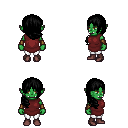
a pixel art fantasy rpg character, female body template, orc, green skin, maroon tunic, white pants, black right-swept hairstyle, cloth bracers, maroon shoes, four views (front, back, left, right), 2x2 character sprite sheet, small pixel art, hard edges, no anti-aliasing